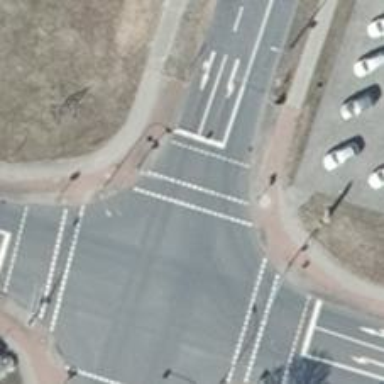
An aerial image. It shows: Road with traffic signals at crossing.